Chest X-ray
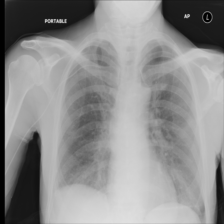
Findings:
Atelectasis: negative
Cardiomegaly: negative
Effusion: negative
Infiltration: negative
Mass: negative
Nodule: negative
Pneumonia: negative
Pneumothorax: negative
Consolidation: negative
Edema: negative
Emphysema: negative
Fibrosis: negative
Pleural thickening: negative
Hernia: negative